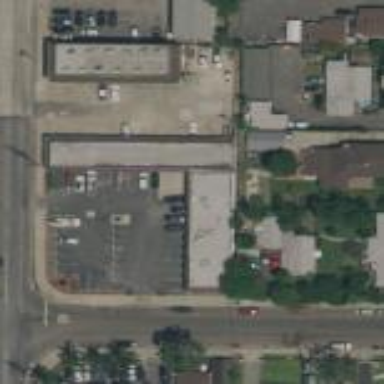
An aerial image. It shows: Commercial building.